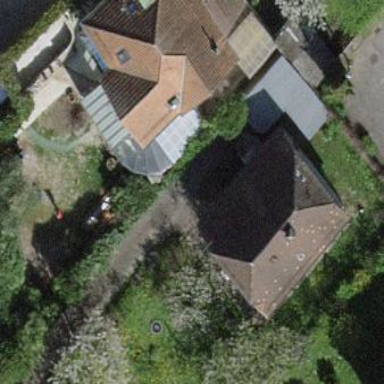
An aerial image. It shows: Garden surrounded by fence.